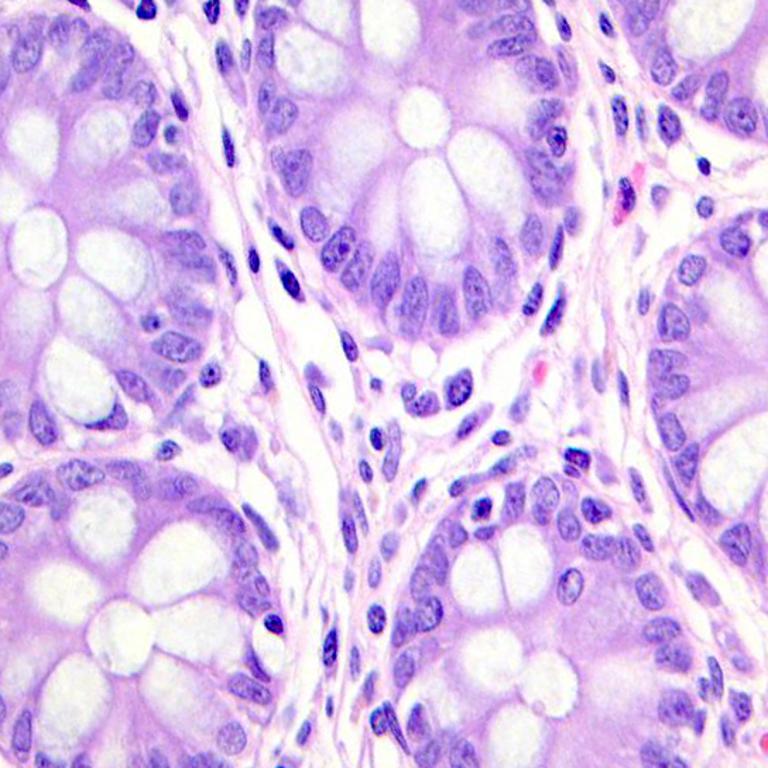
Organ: colon
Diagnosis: benign